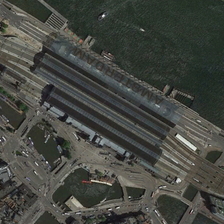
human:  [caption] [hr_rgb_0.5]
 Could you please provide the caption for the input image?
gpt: some buildings and a river are in two sides of a railway station .

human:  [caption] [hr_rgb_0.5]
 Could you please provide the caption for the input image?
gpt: some buildings and a river are in two sides of a railway station .

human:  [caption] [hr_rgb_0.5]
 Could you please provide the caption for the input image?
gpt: some buildings and a river are in two sides of a railway station .

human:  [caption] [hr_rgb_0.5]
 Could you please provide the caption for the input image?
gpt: some buildings and a river are in two sides of a railway station .

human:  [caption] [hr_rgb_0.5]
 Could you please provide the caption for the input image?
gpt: some buildings and a river are in two sides of a railway station .